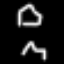
Label: octagon